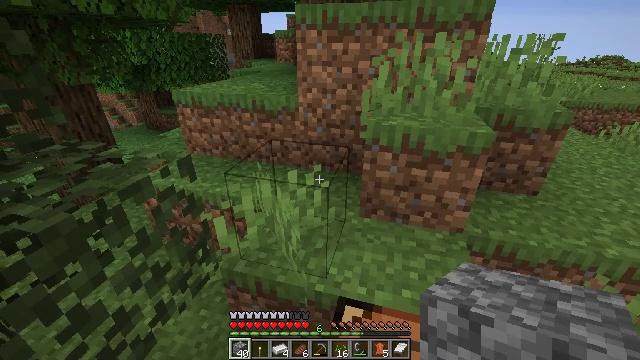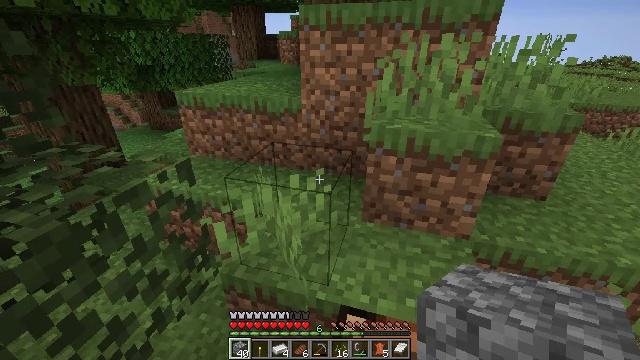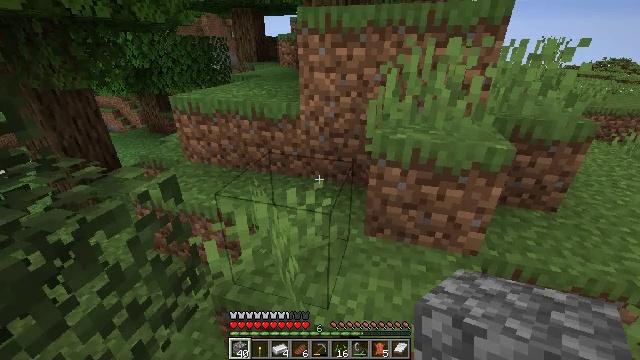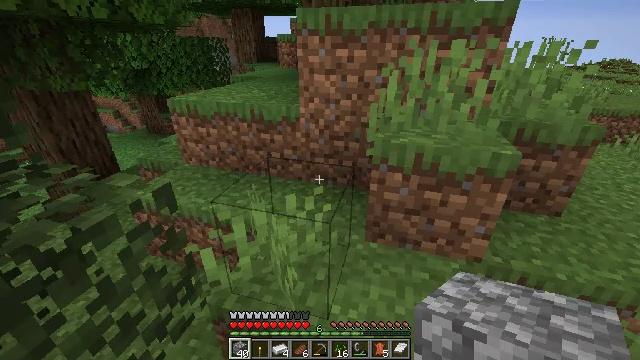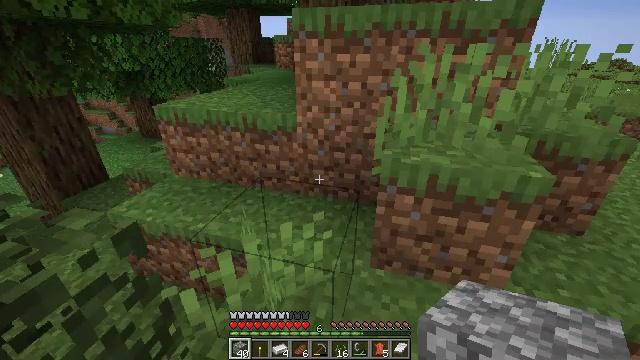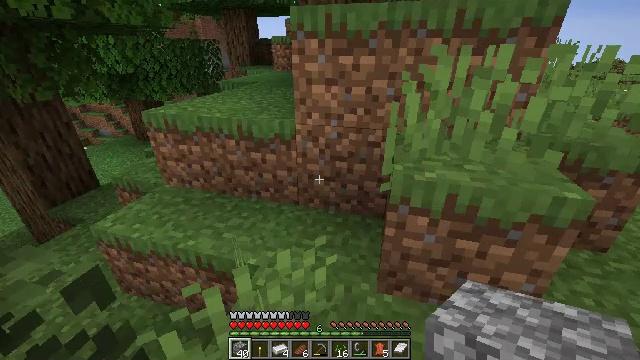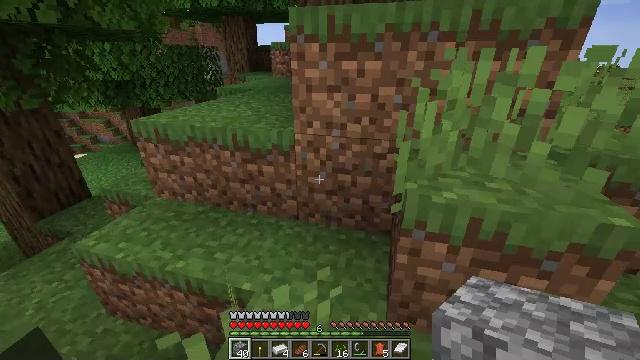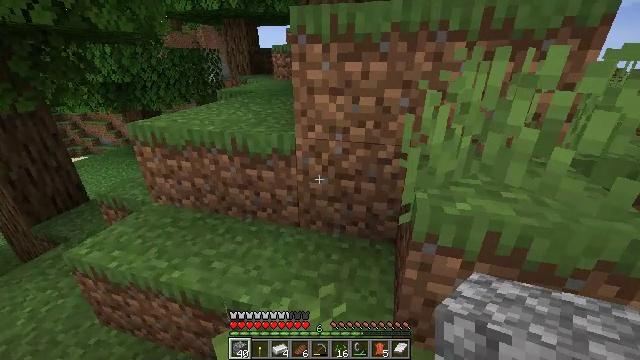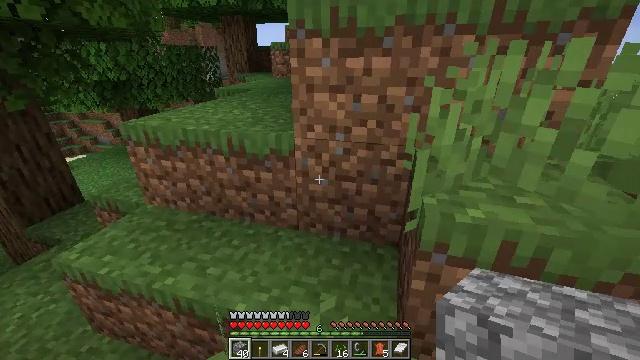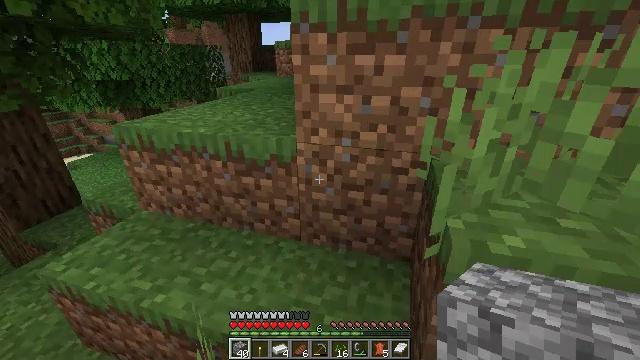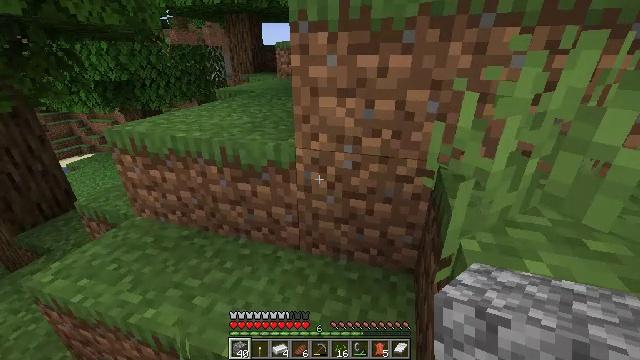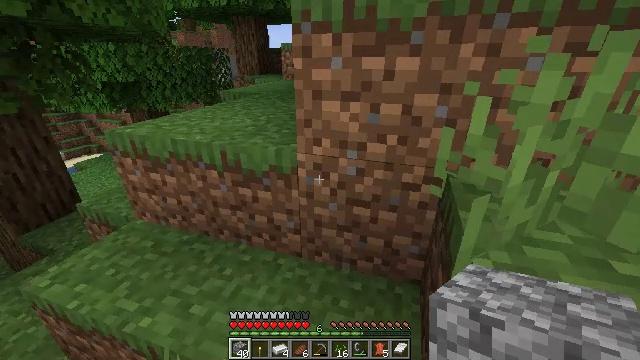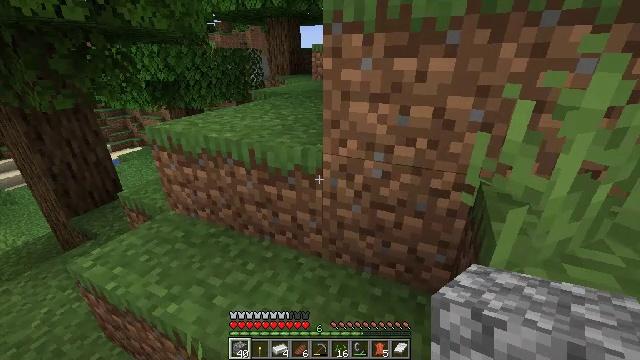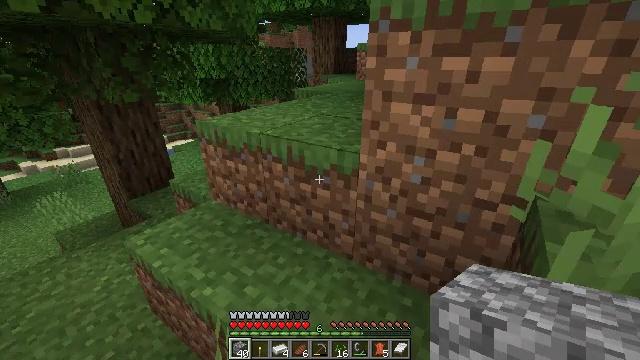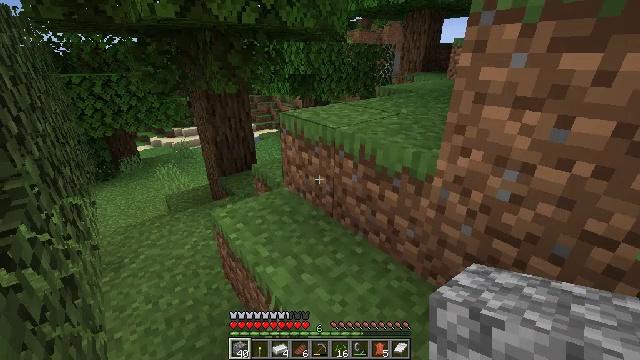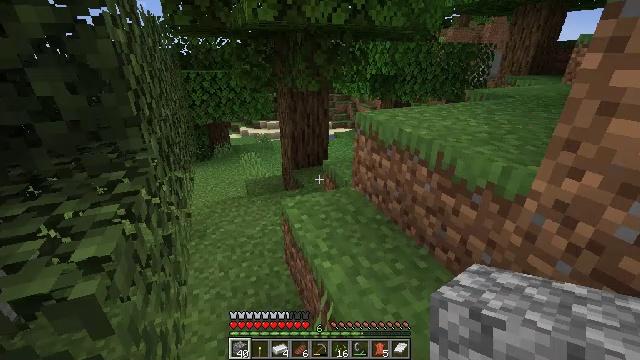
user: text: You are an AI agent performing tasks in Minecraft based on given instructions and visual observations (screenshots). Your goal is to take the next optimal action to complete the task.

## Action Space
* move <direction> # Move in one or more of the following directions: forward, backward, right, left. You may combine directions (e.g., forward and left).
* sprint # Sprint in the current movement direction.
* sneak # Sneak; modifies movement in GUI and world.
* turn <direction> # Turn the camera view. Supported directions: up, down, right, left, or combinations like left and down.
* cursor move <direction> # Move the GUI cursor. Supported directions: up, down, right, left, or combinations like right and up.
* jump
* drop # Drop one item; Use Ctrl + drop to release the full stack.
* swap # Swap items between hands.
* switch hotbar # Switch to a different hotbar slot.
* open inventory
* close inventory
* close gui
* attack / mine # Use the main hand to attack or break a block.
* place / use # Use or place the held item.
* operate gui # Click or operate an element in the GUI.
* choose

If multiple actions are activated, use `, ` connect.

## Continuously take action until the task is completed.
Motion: motion action
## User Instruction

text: Chop down the oak log.
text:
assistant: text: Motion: move forward
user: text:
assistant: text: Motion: move forward
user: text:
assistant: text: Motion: move forward
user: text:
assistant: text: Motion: move forward
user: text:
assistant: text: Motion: move forward
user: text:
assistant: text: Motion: move forward, turn up
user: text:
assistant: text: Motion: move forward
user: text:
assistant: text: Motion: move forward
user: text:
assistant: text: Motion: turn left
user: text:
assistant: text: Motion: no_op
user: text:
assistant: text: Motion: turn left
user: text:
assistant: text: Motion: turn left
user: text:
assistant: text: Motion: turn left
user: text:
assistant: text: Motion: turn left
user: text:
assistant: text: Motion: turn left
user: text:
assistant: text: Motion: turn left
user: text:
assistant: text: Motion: no_op
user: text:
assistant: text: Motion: turn left
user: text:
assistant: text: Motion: turn left
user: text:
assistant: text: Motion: turn left and up
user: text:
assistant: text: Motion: turn left and up
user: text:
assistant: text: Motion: turn left
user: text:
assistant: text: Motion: no_op
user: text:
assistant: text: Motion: no_op
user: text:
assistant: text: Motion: no_op
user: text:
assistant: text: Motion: no_op
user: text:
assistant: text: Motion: no_op
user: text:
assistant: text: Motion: no_op
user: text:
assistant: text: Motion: no_op
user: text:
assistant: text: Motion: no_op